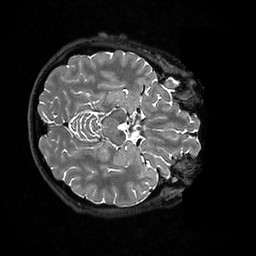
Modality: T2w
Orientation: axial
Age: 47
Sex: female
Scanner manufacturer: ge
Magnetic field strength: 3 T
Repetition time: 3.202 s
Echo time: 0.06582 s